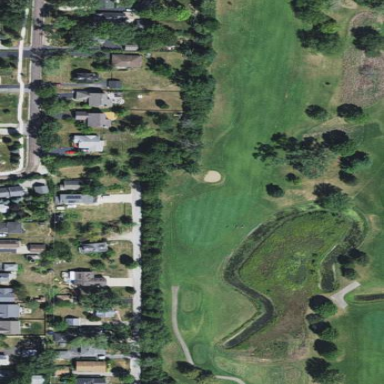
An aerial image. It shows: Well-maintained mowed grass fairway on golf course.